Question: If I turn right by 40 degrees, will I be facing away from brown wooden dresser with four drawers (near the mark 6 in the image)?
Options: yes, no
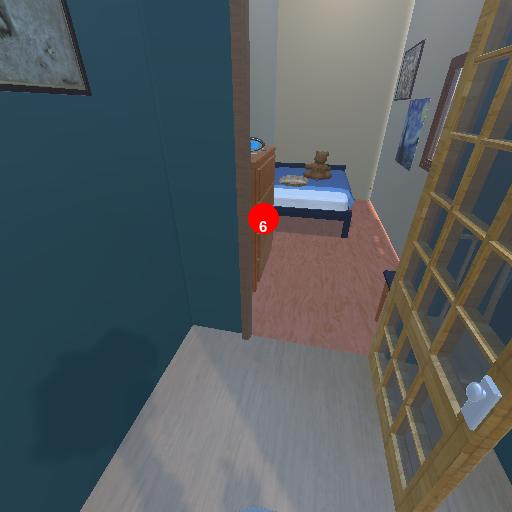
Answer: yes